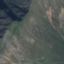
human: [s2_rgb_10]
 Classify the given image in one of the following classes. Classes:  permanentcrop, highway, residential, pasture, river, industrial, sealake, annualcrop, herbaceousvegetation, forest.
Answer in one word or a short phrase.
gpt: HerbaceousVegetation